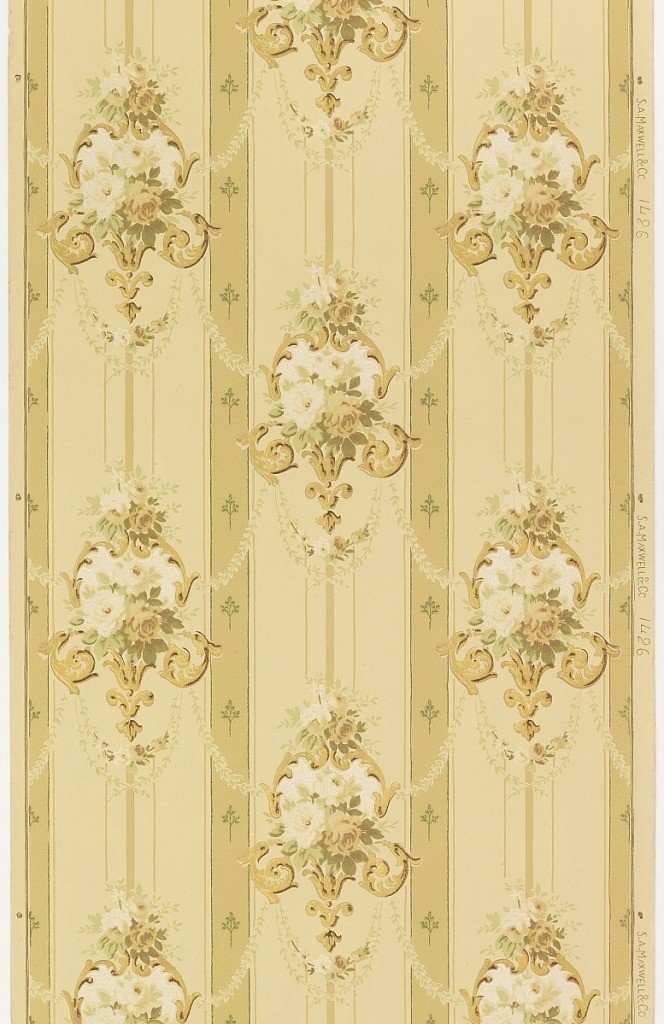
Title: Sidewall
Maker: Maxwell & Co., S.A., Chicago, Illinois, USA
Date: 1905–1915
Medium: Machine-printed paper, liquid mica
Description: Medallion stripe design, with each medalliono filled with floral bouquet, and linked by floral swags. Printed on striped background, alternating narrow darker tan with floral sprigs, and wider, lighter tan with three darker stripes.